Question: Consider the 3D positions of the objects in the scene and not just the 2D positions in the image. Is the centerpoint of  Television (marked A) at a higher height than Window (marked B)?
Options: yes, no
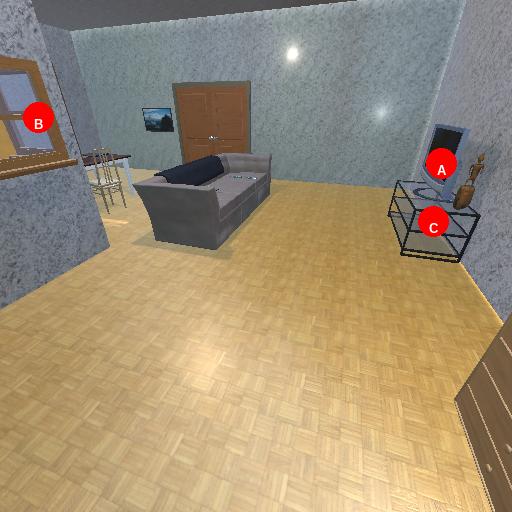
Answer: yes